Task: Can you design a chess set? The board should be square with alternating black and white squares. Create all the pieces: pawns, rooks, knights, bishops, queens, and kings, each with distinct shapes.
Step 4924:
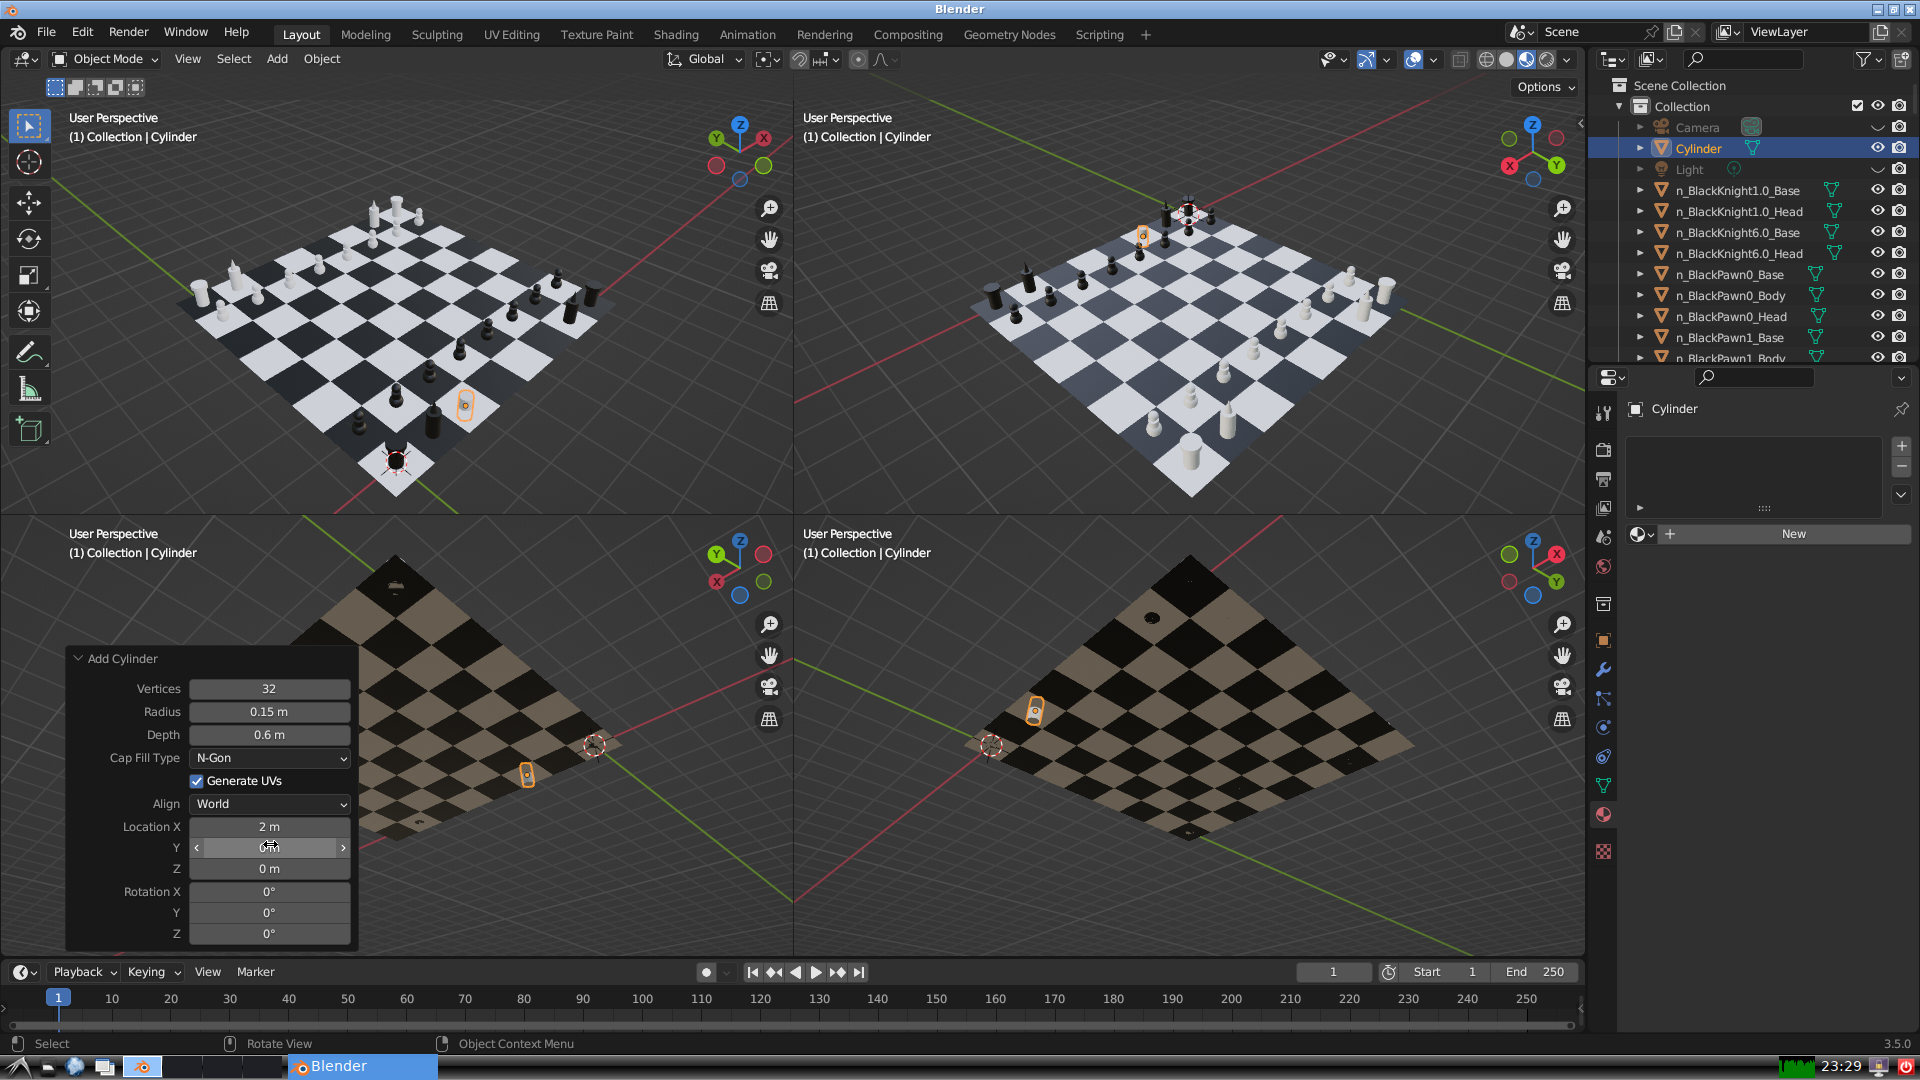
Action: {"mouse_move": [270, 868]}